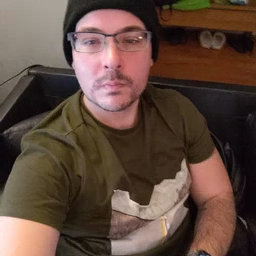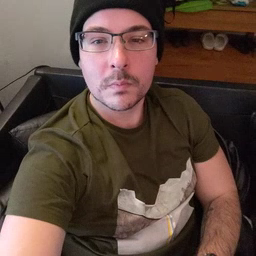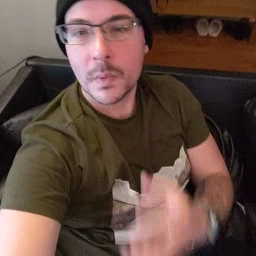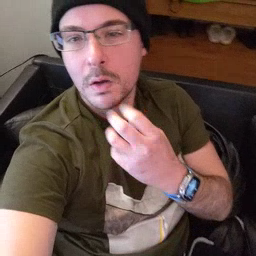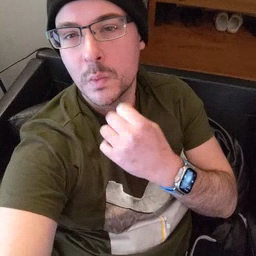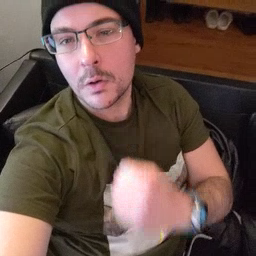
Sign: underwear